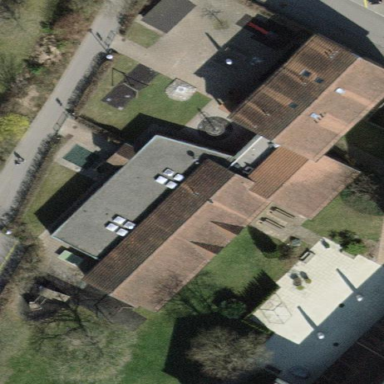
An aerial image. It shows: School building.